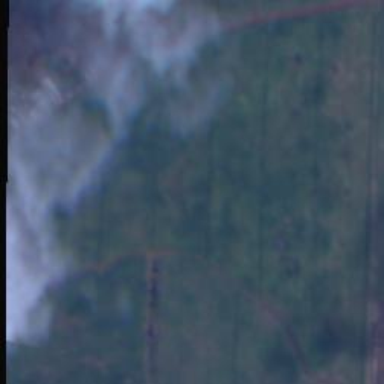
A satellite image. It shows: Farmland with sugarcane crops growing.